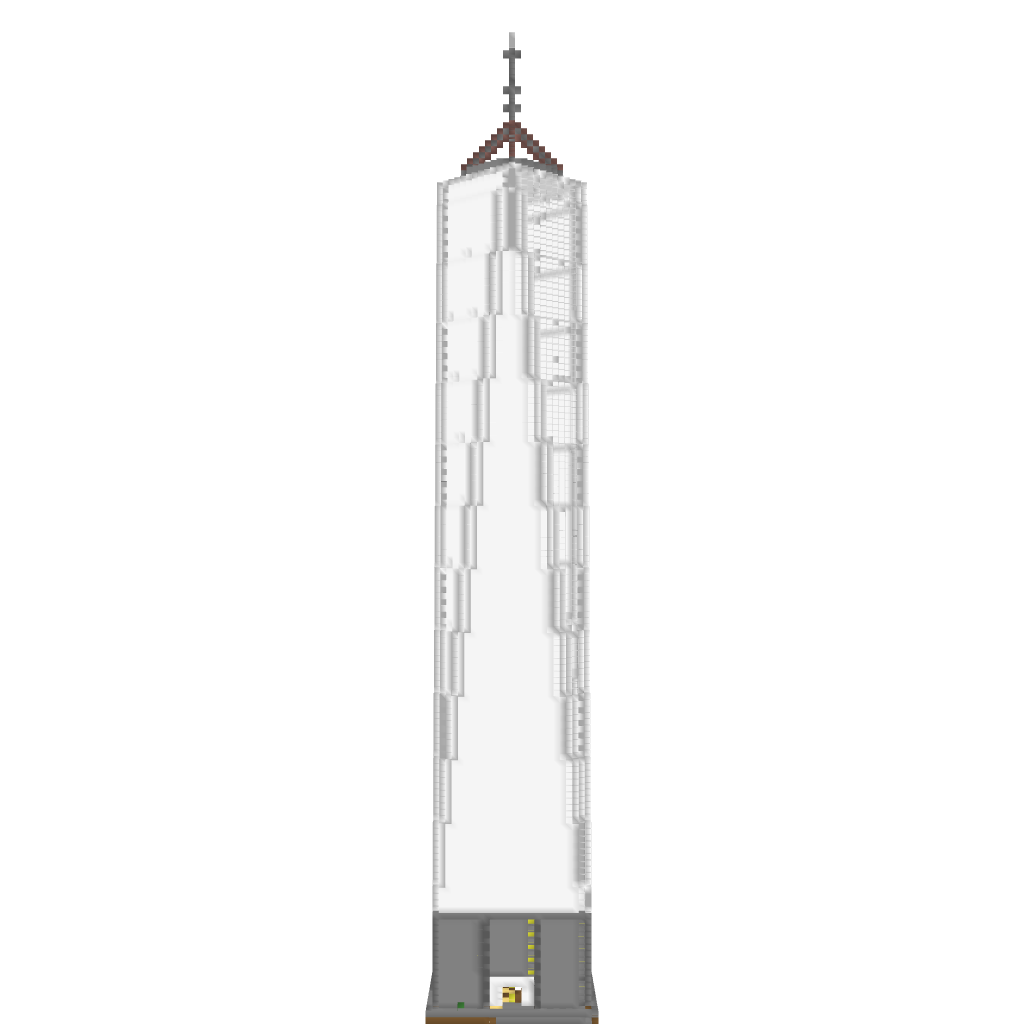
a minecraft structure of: One World Trade Center bad low quality